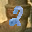
Label: 2